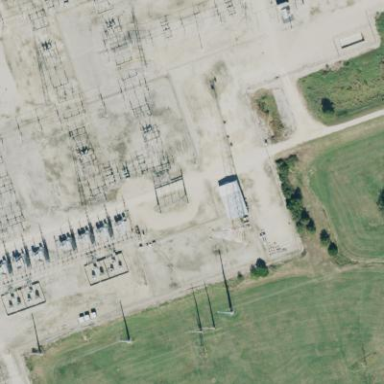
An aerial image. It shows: Outdoor power substation. The substation is at the transmission level. It is surrounded by fence.